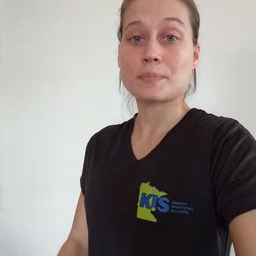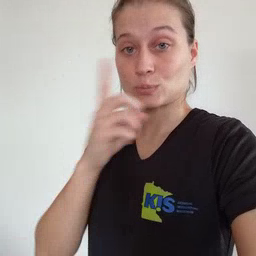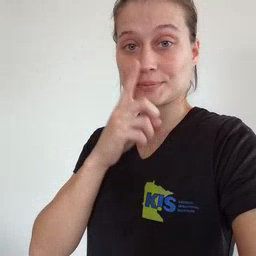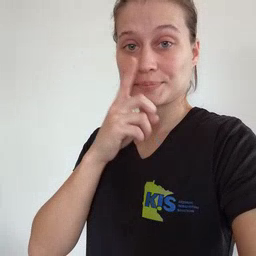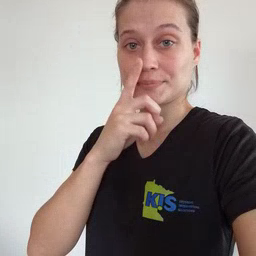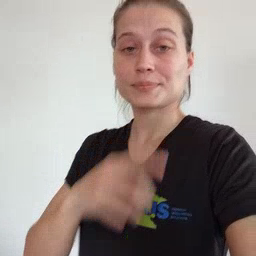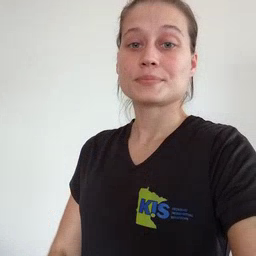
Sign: mouse